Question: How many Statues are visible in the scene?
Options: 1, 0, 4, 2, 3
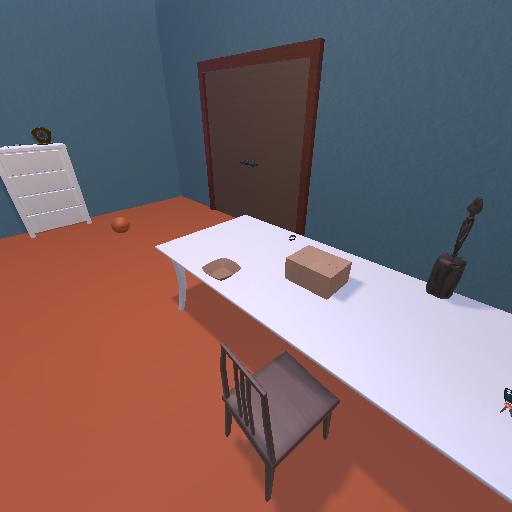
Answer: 1